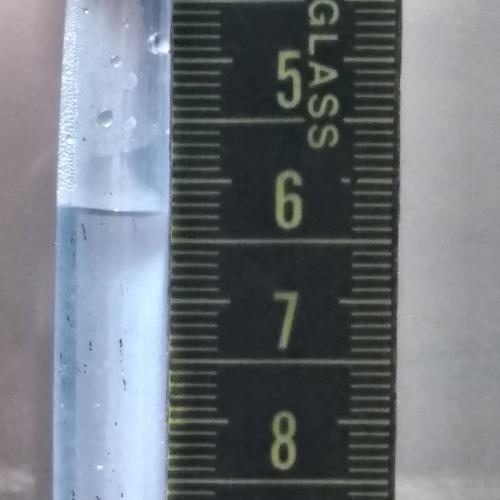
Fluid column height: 6.3 cm